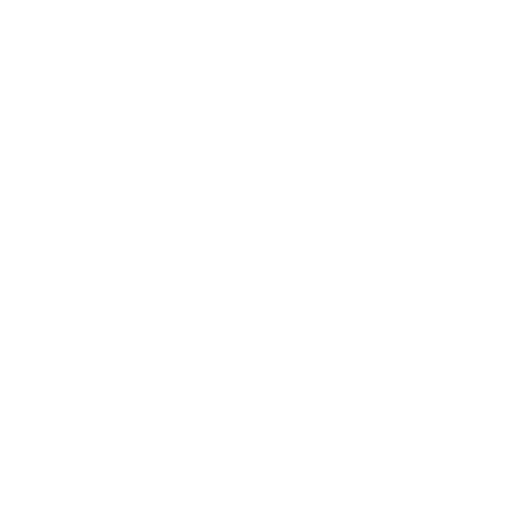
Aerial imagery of bar in Michigan named Whaleback Shoal containing only open water